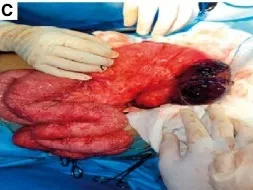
The clinical data of the case with ileorectal intussusception. (C) Reduction of the protruding anal mass. Necrosis of the protruding mass was seen.
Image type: medical_photograph (other_medical_photograph)